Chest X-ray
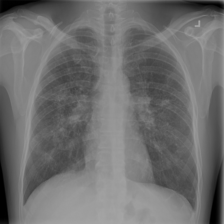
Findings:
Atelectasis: negative
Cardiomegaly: negative
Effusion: negative
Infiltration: negative
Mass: negative
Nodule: negative
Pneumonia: negative
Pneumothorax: negative
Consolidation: negative
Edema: negative
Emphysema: negative
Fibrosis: negative
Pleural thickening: negative
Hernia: negative